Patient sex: M
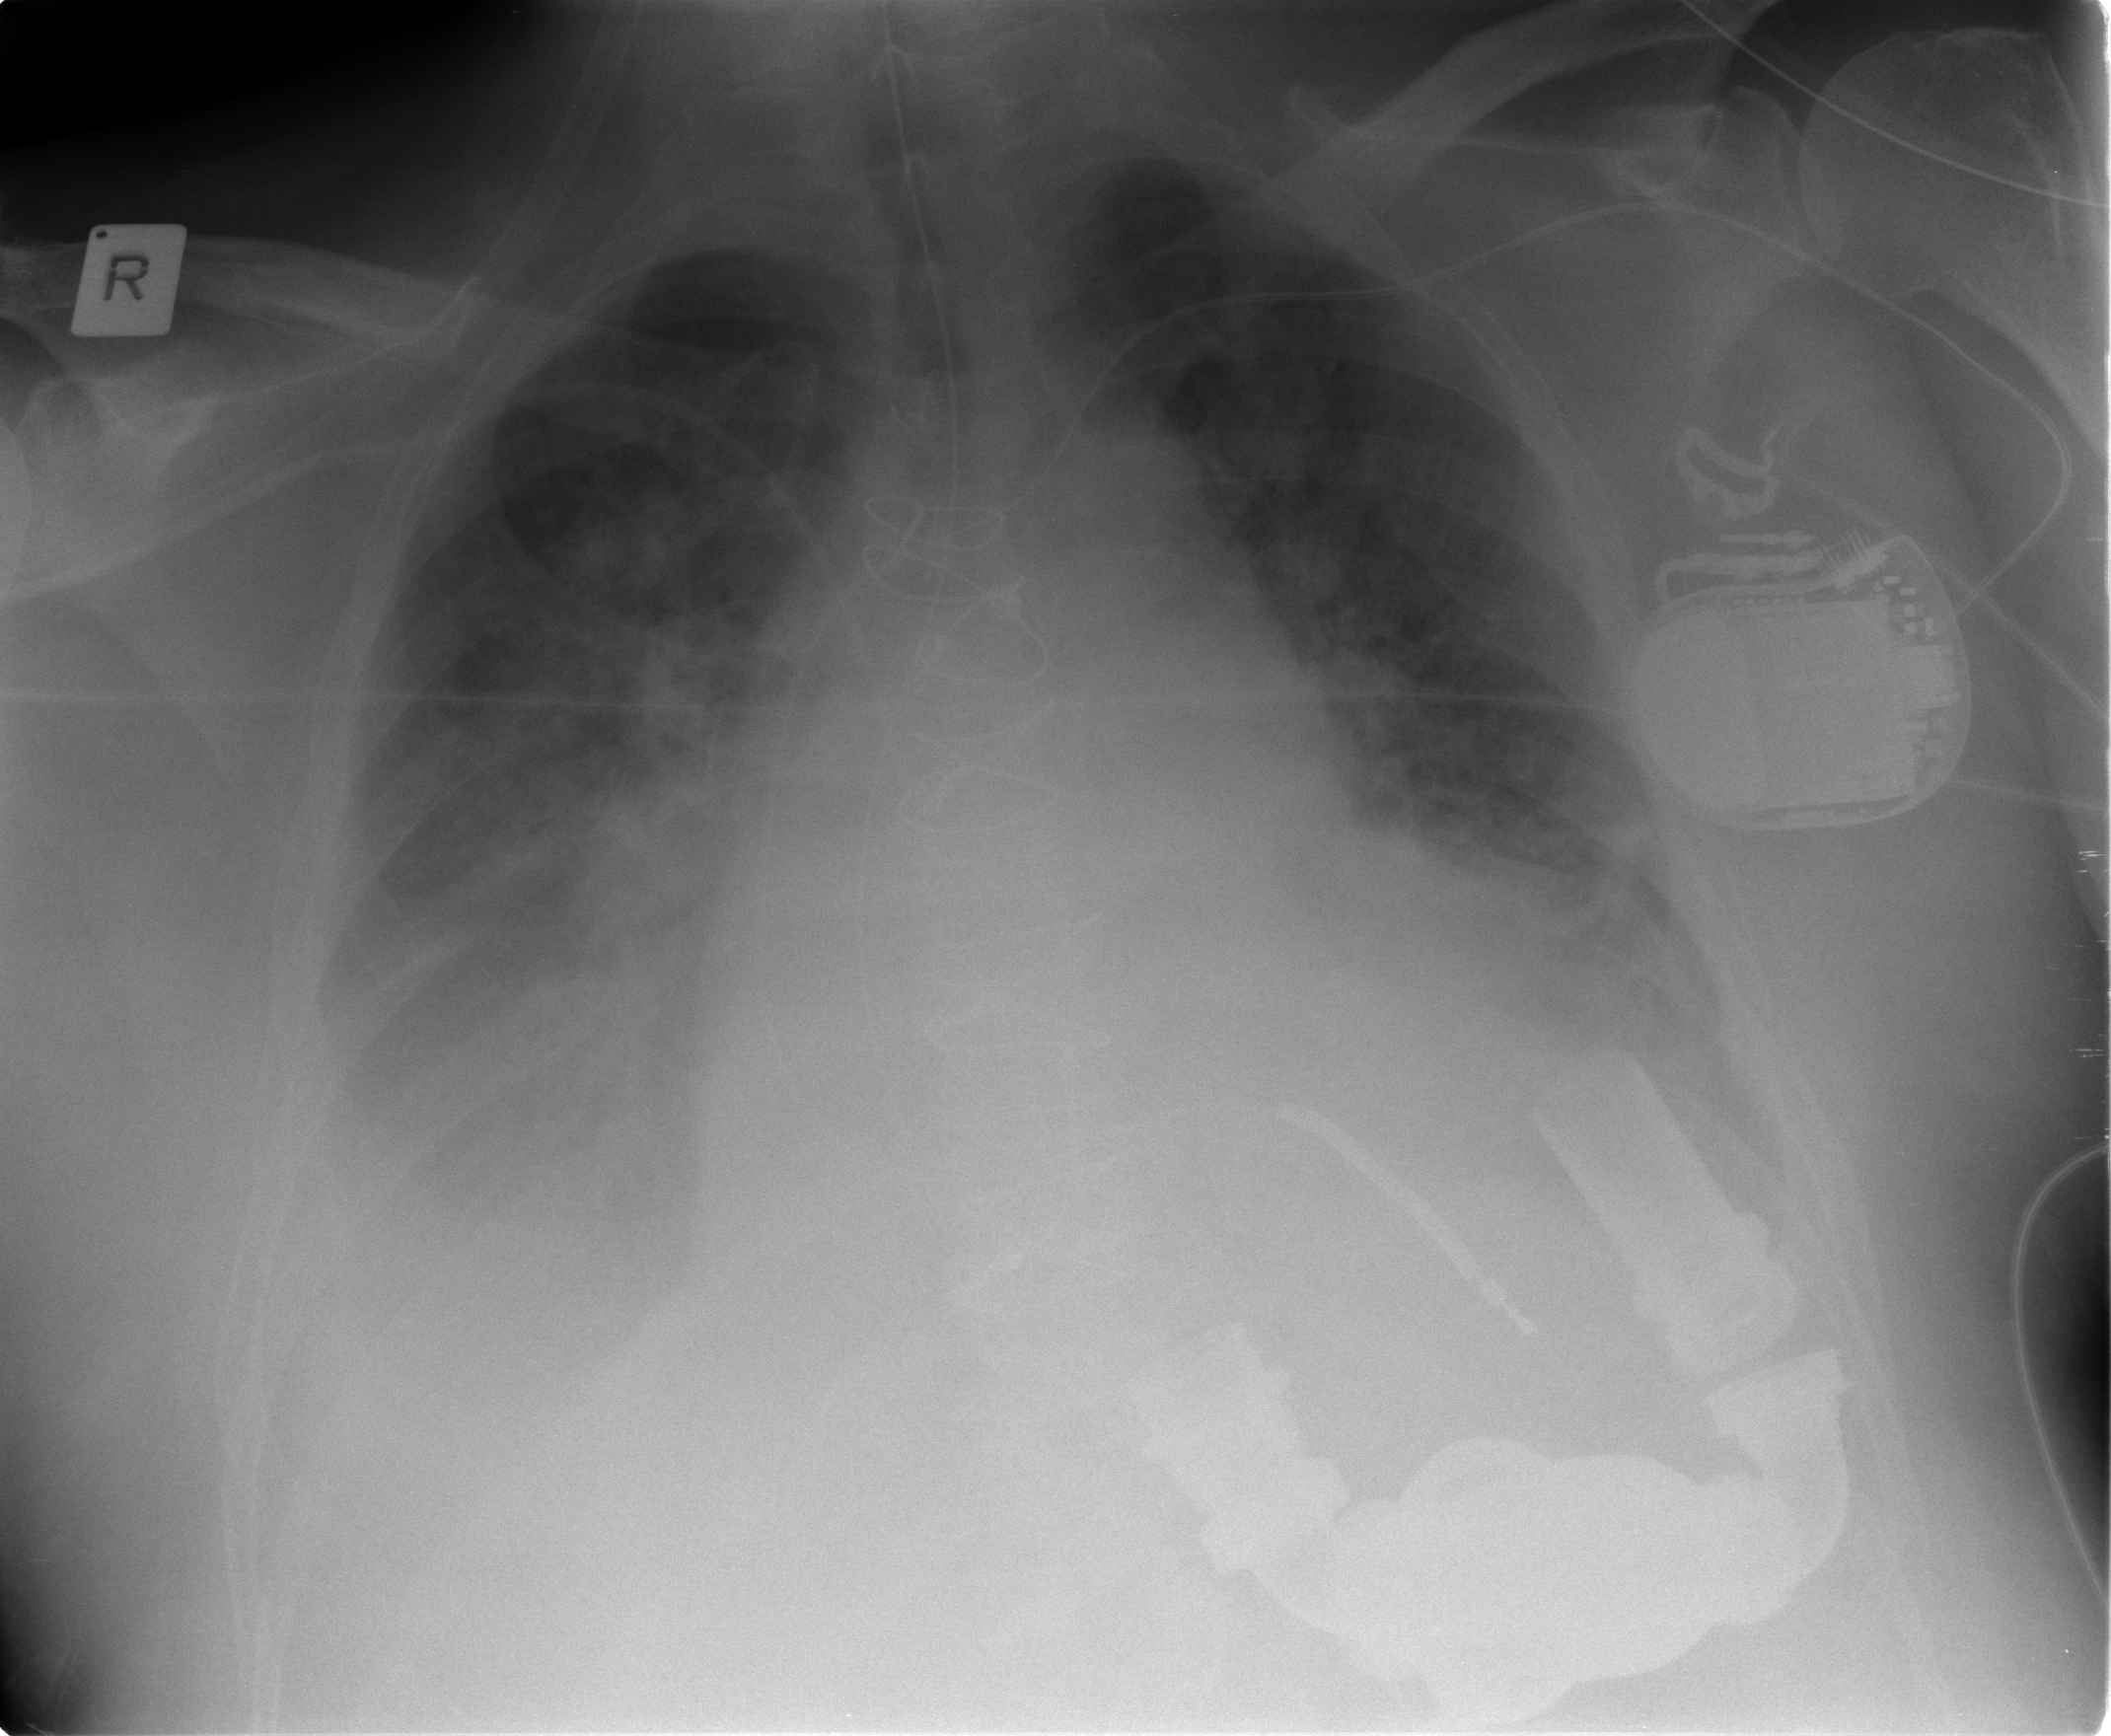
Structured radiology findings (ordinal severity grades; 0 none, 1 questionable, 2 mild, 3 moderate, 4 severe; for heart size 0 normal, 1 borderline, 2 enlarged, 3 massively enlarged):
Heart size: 3
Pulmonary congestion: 2
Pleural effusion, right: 2
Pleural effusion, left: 2
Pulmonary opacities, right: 2
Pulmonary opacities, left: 2
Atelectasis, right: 3
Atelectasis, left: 2